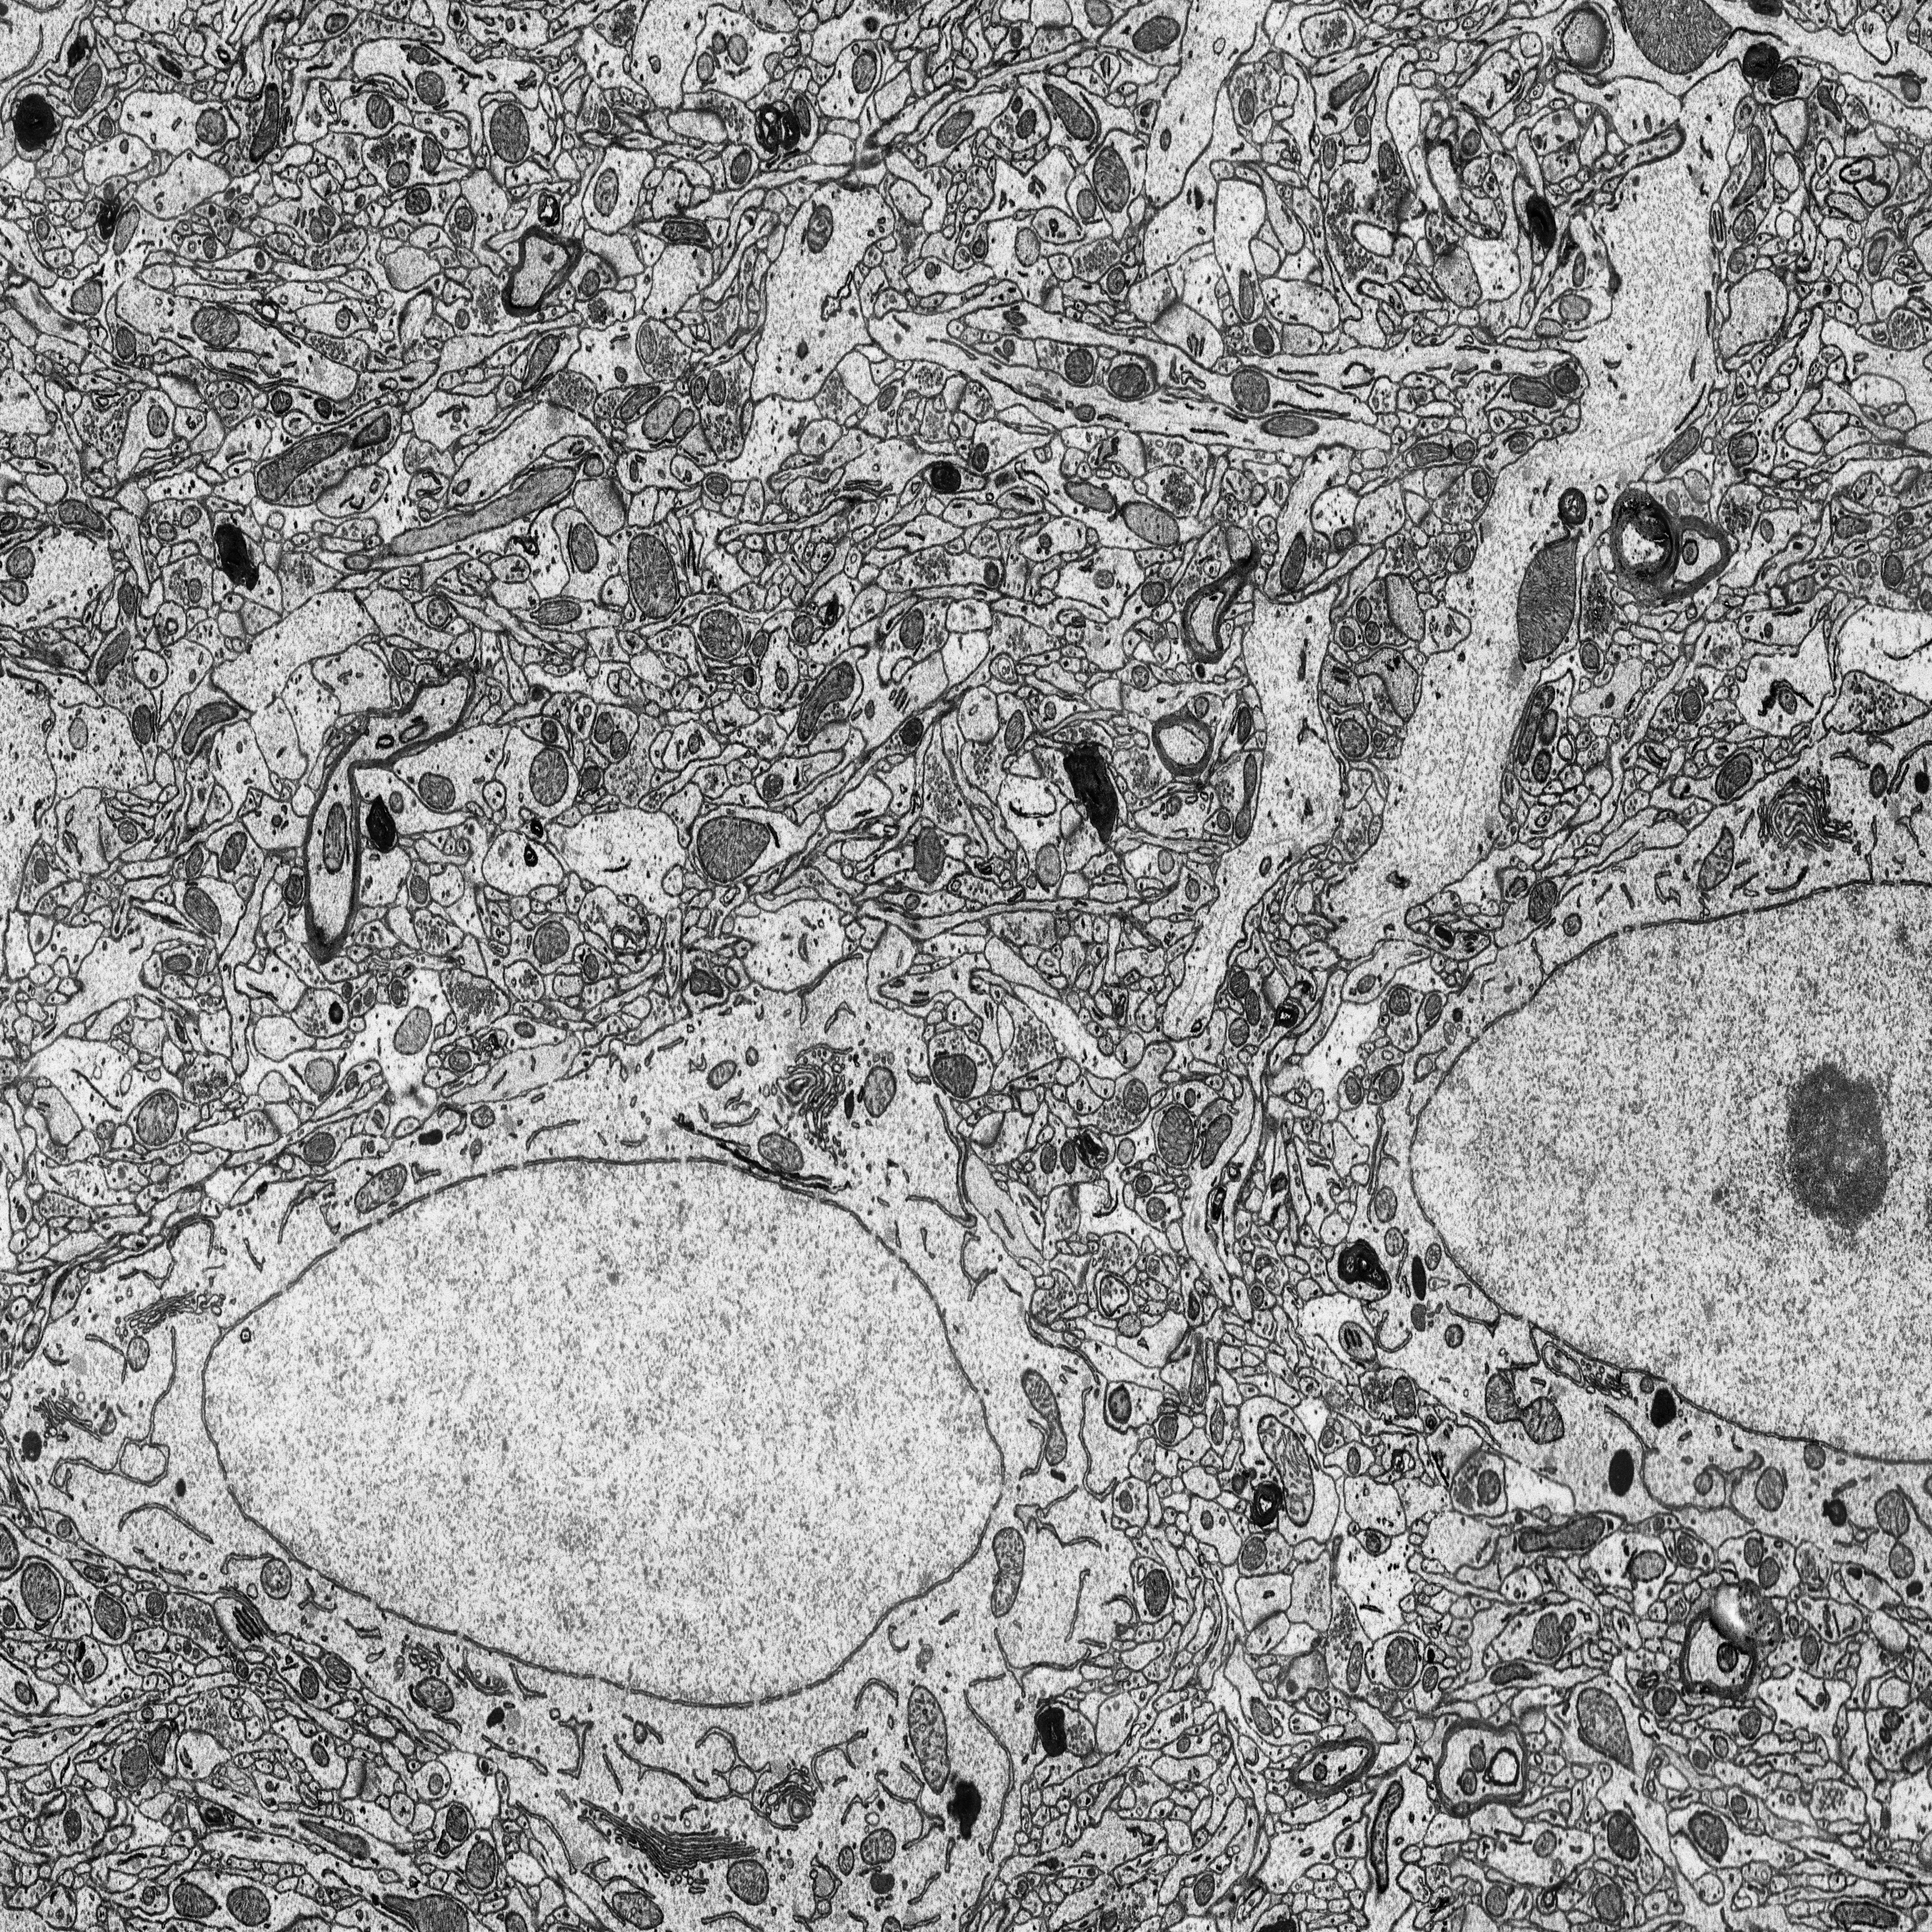
Electron microscopy slice of rat cortex tissue
Slice depth (z): 297
Mitochondria instances in slice: 375